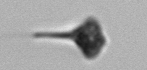
Label: Euglena